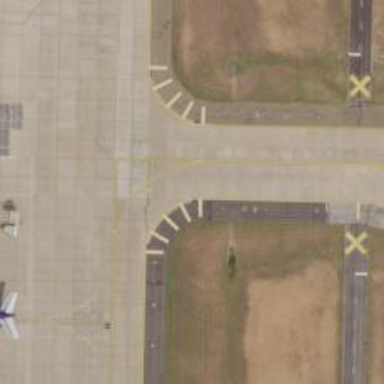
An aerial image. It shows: View of taxiway at the airport.